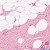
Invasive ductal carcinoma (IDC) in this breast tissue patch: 0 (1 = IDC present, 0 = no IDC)